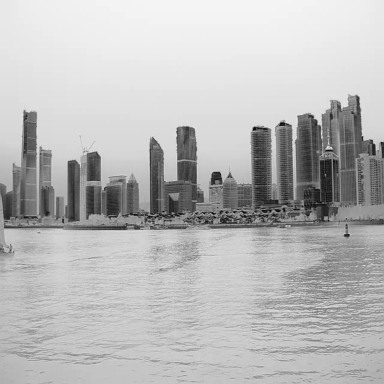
There is a sailboat in the infrared image.